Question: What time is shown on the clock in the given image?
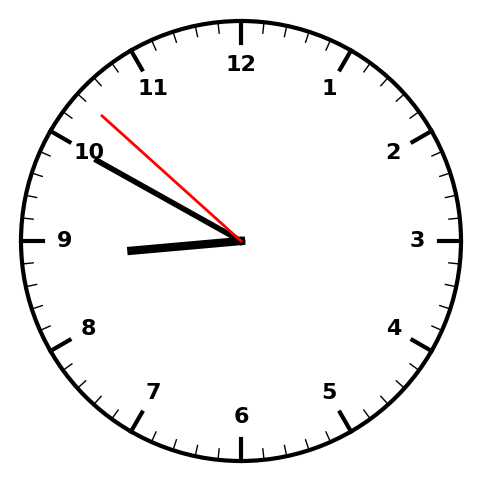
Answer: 08:49:52